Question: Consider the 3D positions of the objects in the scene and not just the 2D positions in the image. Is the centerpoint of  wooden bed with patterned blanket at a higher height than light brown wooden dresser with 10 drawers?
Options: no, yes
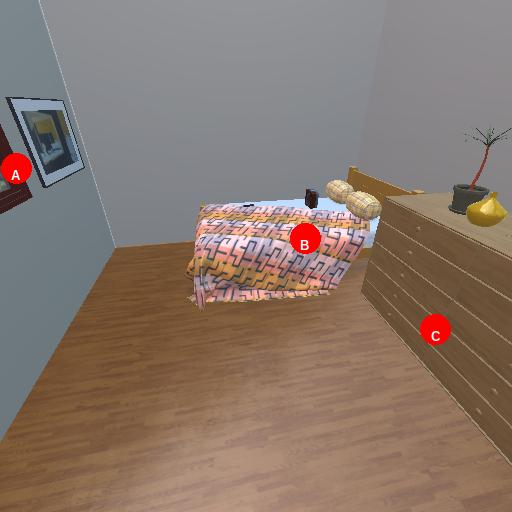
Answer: no